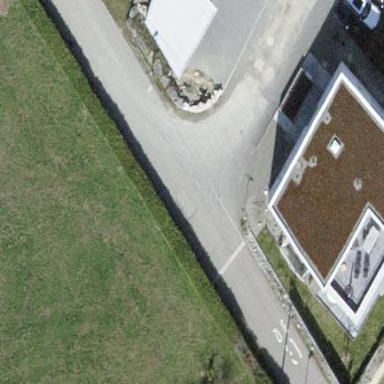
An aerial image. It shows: House with flat roof.